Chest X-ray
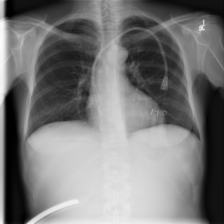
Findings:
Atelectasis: negative
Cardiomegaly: negative
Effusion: positive
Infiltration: negative
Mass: negative
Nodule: negative
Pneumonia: negative
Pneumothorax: negative
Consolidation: negative
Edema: negative
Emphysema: negative
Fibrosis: negative
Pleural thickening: negative
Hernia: negative